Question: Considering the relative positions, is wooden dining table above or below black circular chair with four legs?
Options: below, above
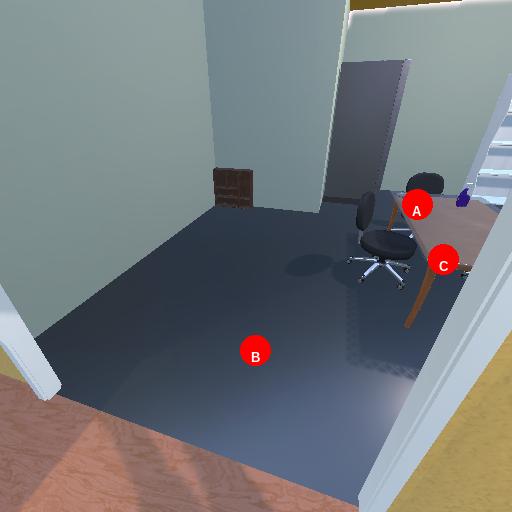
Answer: below